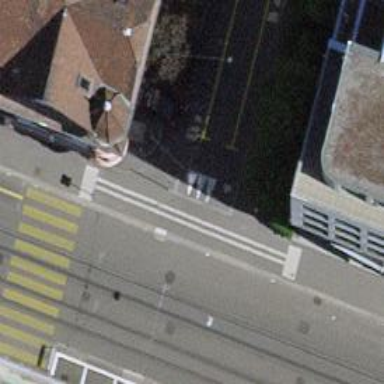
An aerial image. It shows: Unmarked crossing on the road.